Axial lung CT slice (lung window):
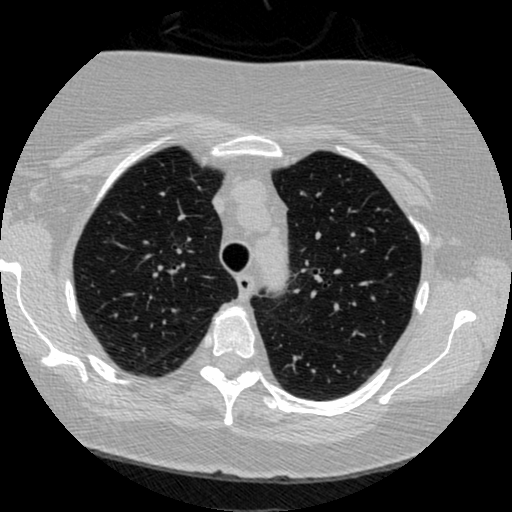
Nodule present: no